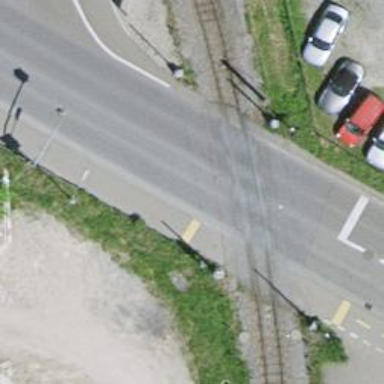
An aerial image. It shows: Level crossing with double half barrier.